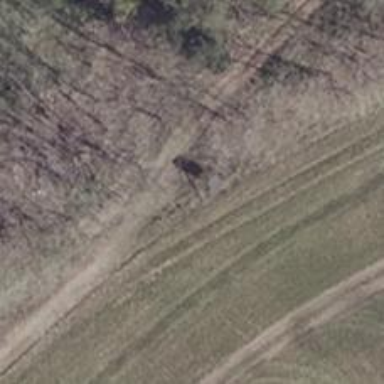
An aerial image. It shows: Hunting stand.